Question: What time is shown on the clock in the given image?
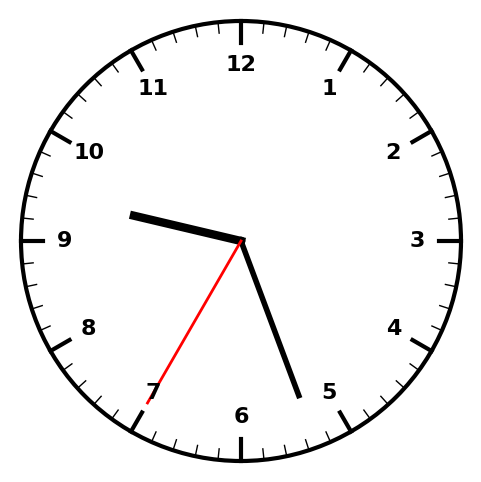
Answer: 09:26:35